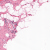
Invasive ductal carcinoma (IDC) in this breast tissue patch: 0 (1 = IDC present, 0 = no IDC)